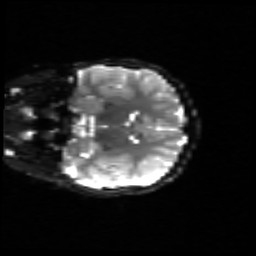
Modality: sbref
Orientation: coronal
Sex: female
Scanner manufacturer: siemens
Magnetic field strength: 3 T
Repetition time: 5 s
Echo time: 0.071 s